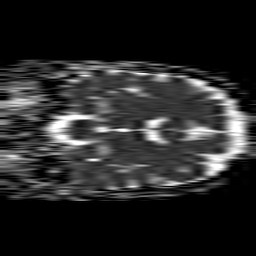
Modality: ADC
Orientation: coronal
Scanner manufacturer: philips
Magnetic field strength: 1.5 T
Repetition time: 4.6 s
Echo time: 0.08941 s